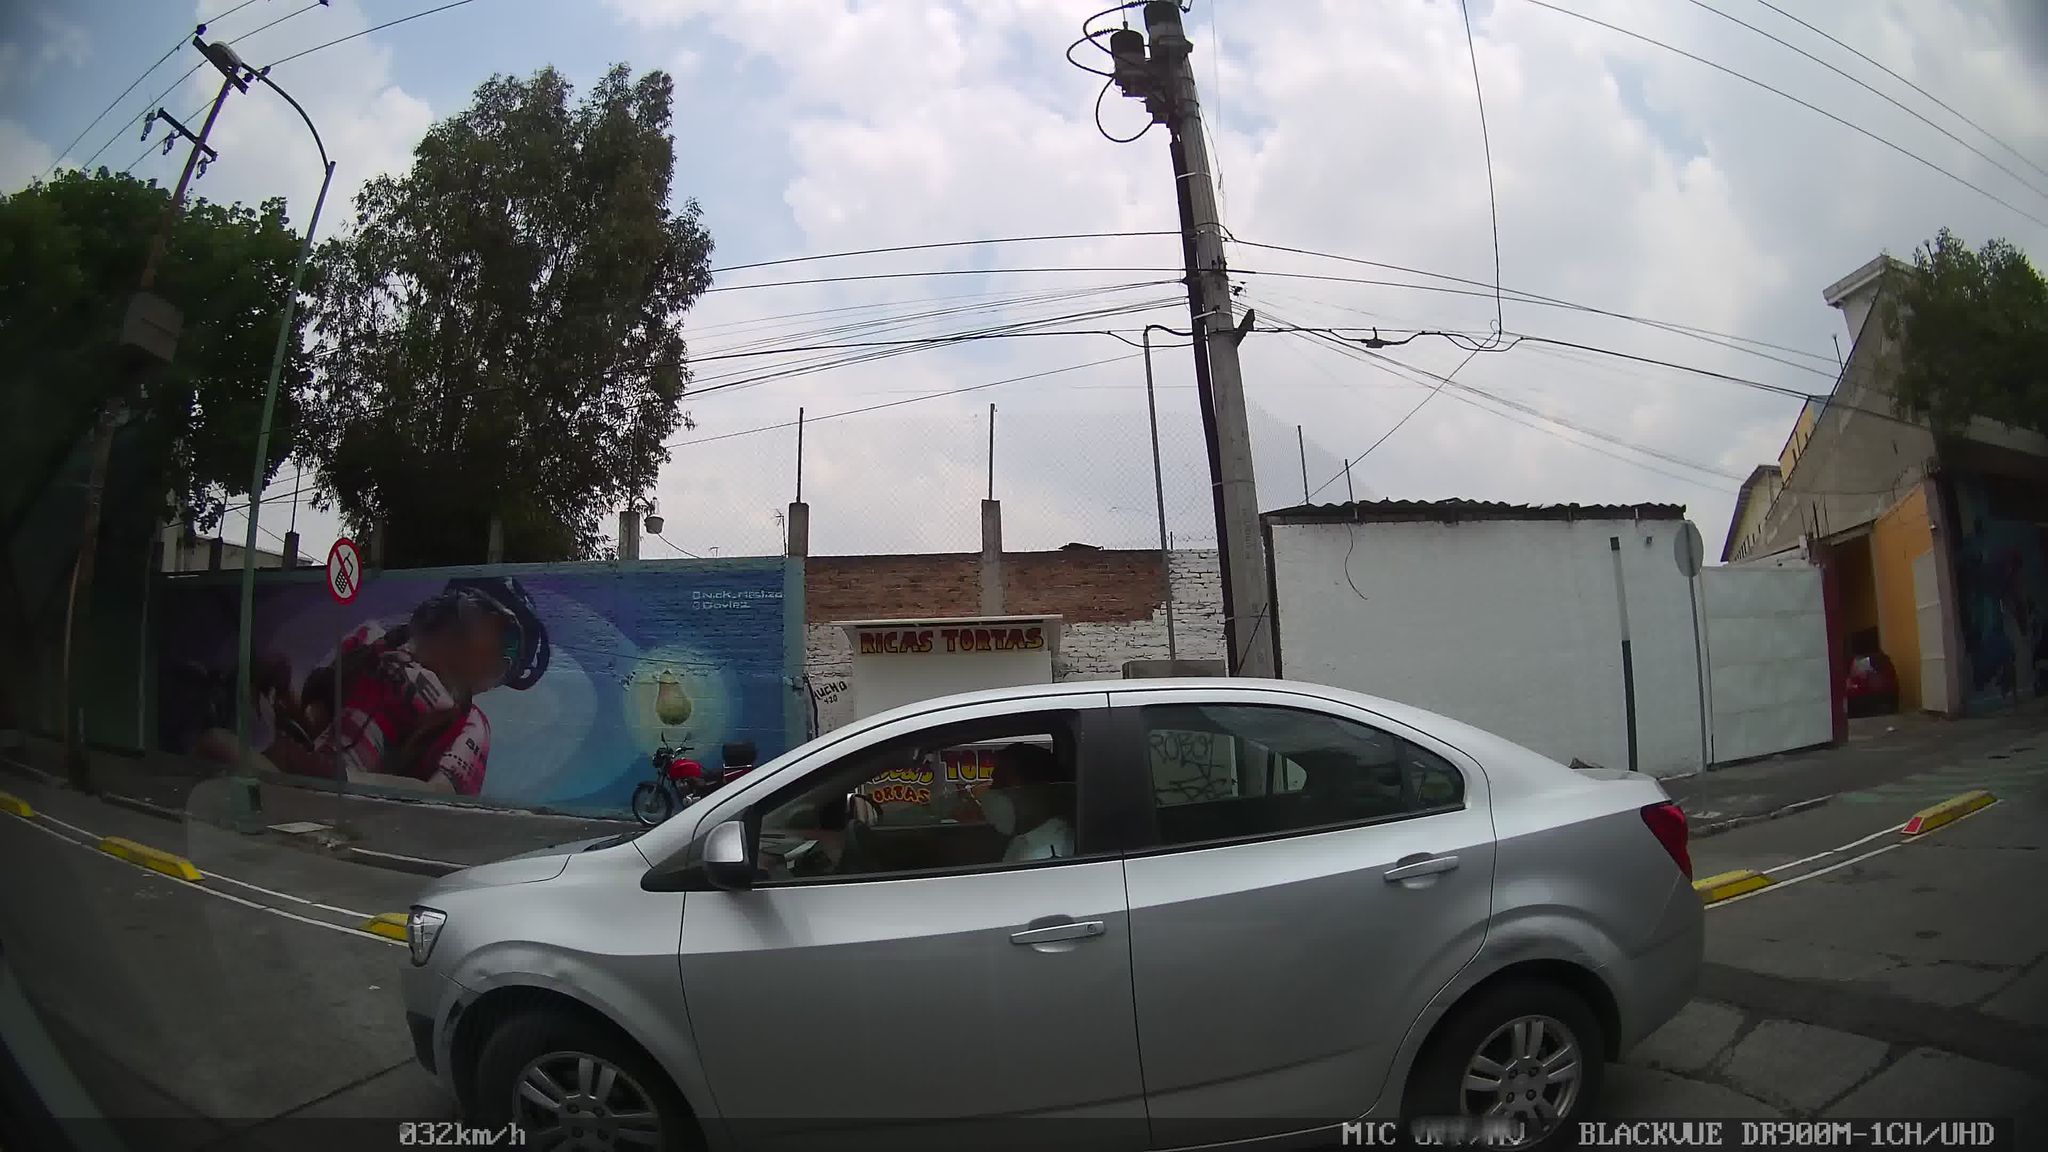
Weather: cloudy
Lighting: day
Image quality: good
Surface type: driving surface
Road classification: tertiary
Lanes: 4, 3
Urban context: urban centre
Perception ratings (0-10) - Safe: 0.95, Lively: 6.48, Beautiful: 0.64, Boring: 7.06, Depressing: 5.31, Wealthy: 0.48